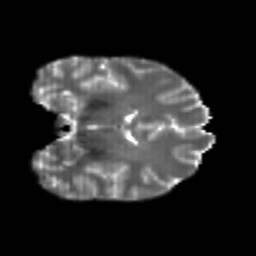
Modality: T2w
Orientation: coronal
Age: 22
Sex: female
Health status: healthy
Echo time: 0.074 s